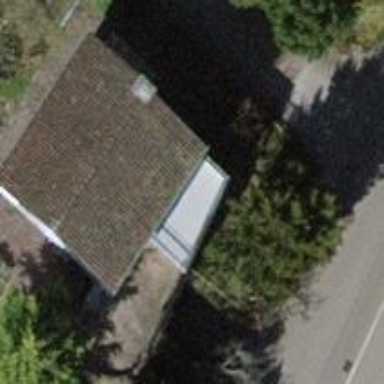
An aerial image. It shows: Building with gabled roof.